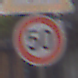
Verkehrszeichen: Geschwindigkeit50
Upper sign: FussgaengerRechts
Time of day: MorningAfternoon
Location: Outdoor (Urban)
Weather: Overcast
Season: NotSpecified
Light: Natural